Field crop: tomato
Growth stage: 1
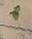
Species: solanum